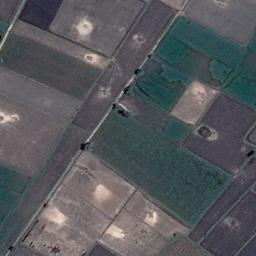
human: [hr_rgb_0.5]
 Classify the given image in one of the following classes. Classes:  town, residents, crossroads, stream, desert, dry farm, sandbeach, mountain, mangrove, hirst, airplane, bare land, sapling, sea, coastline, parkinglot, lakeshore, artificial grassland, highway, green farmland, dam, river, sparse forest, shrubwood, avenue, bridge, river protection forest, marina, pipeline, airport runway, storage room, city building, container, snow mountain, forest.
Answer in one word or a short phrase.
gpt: green farmland